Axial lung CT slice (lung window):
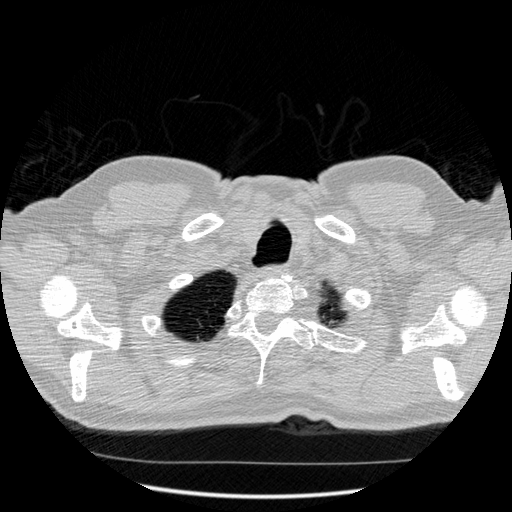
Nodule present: no